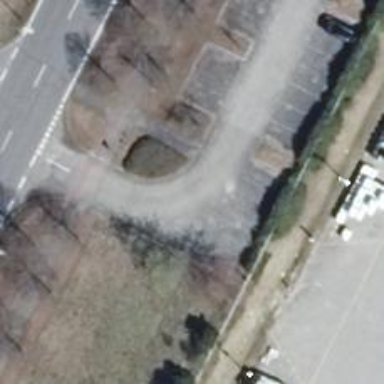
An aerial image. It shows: Road serving as parking aisle.